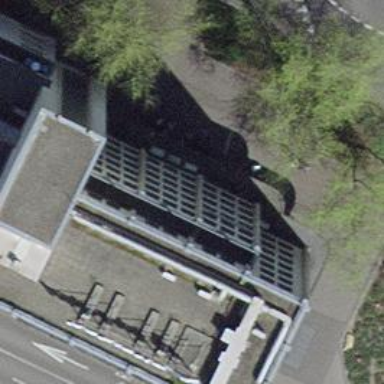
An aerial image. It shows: Bicycle repair station is available.